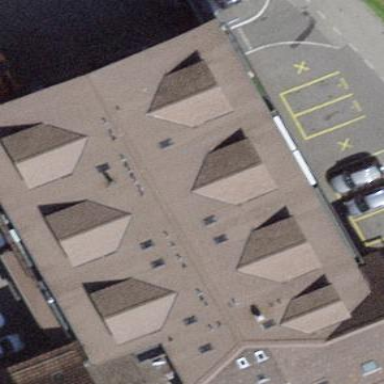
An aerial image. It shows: Building used as car repair shop.